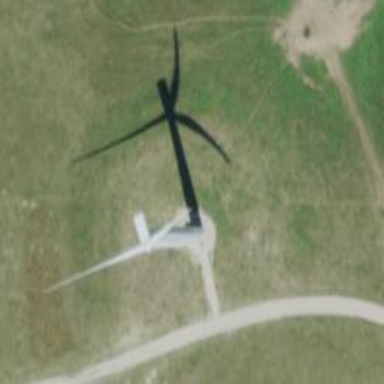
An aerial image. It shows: Wind generator in the form of horizontal axis wind turbine.